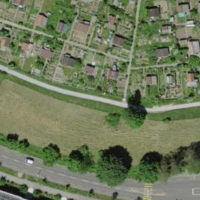
EUNIS habitat code: 53
Species observed at this site:
Tanacetum vulgare